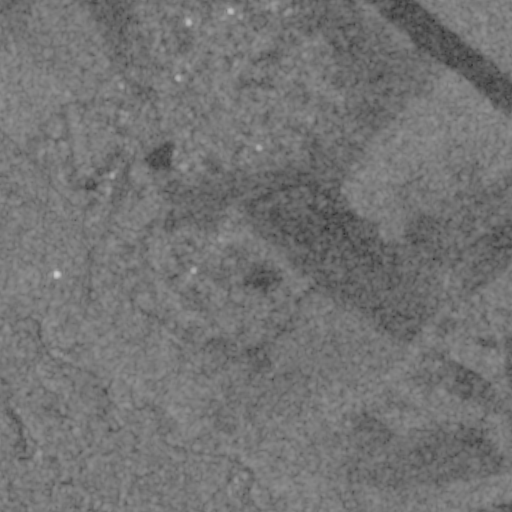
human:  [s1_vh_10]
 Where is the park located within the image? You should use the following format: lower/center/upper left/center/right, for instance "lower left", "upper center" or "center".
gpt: The park is located in the upper left of the image.
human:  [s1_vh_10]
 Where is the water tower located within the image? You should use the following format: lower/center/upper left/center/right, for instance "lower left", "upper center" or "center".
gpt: The water tower is located in the upper left of the image.
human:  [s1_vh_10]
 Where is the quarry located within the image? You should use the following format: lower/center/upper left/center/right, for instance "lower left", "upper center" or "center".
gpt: There is no quarry in the image.

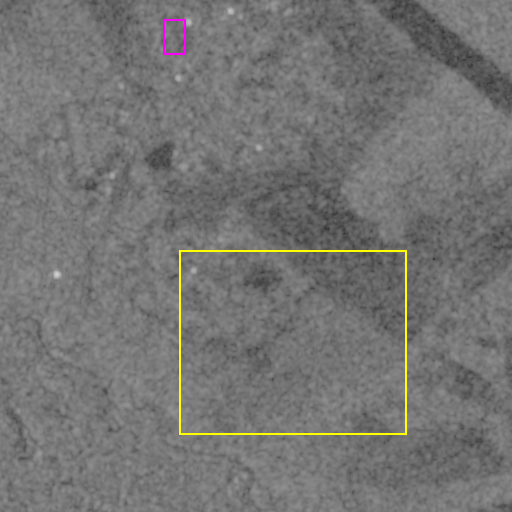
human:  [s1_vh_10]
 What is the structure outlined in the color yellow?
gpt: The structure outlined in yellow is a crop field.
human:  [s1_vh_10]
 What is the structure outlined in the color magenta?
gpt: The structure outlined in magenta is a park.
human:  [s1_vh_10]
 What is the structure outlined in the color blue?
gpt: There is no blue outline.